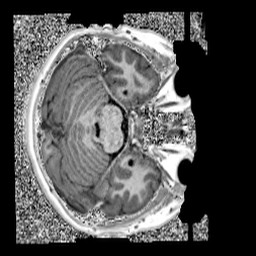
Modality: UNIT1
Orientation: axial
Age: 11
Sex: female
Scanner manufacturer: siemens
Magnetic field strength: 3 T
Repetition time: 4 s
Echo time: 0.00303 s